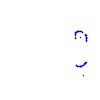
Particle: proton